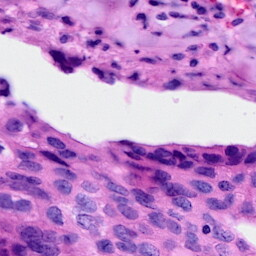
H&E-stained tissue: Breast